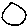
Label: circle